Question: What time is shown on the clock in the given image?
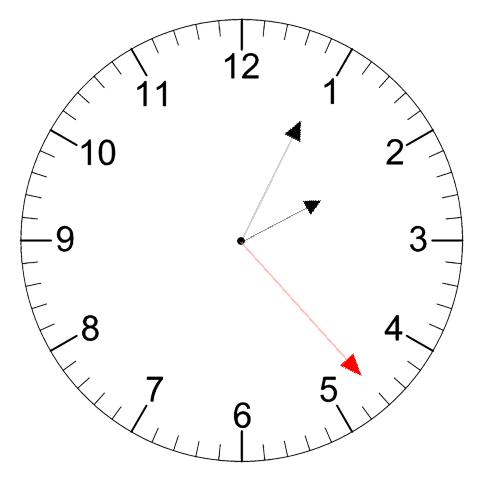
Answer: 02:04:23